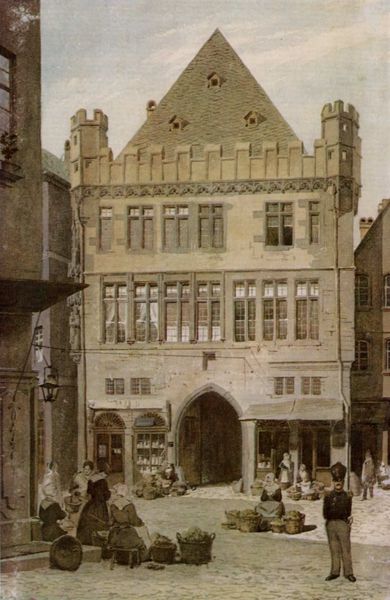
Titel: Frankfurt am Main, Steinernes Haus
Künstler: Carl Theodor Reiffenstein
Standort: Frankfurt (am Main)
Institution: Historisches Museum
Schlagwörter: blau, gemälde, himmel, mann, schatten, umhang, weiß, frauen, menschen, ocker, sitzen, stadt, ausschnitt, braun, femmes, fenster, frau, glas, grau, hell, hut, kleid, lampe, laterne, licht, mitte, pfeiler, rücken, schaufenster, straße, säulen, zeichnung, dach, gebäude, haus, obst, beige, gespräch, haube, malerei, rock, alt, mütze, stehen, steine, niederlande, vorhang, wache, häuser, spiegelung, sitzend, händler, kaufmann, leuchte, front, gotik, handel, turm, gemüse, kohl, balkon, ecke, bogen, fassade, gasse, geschäft, pflaster, körbe, stra e, giebel, mauer, laden, läden, markt, platz, hocker, schemel, sepia, vorsprung, gardinen, homme, korb, durchgang, stufe, stufen, tor, zinnen, erker, spitzweg, arkade, loggia, berlin, verkauf, gehsteig, türmchen, türme, balustrade, gauben, scheiben, stich, gehweg, kopfsteinpflaster, polizei, polizist, uniform, soldat, bordstein, koloriert, offizier, rathaus, arkaden, fries, portal, biedermeier, fensterglas, glasfenster, spitzbogen, kartoffel, mittelalter, kopftücher, wächter, marktplatz, kaufen, kaufleute, femme, pyramide, verkaufen, vordach, butzenscheiben, fotographie, stockwerke, gamaschen, peinture, marktfrau, stadtplatz, dachrinne, markise, säulengang, pyramidendach, bogenfenster, fensterfront, spitzdach, ecktürme, dachluken, wachturm, markttag, stände, händlerinnen, spitzhut, überbau, panier, verkäuferinnen, schwätzen, marktfrauen, bürgerhaus, kopfhaube, hommes, lübeck, markiese, rue, fruits, dachgaupen, osier, paniers, taubenschlag, schutzmann, gorisch, marktpöatz, merktfrauen, schalusie, schupo, taubenloch, tinnen, uniformierter, 19. jahrhundert, marktkörbe, spitzbogenportal, marché, légumes, édifice, gardien, karniese, magasin, boutique